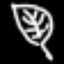
Label: leaf